Field crop: tomato
Growth stage: 2
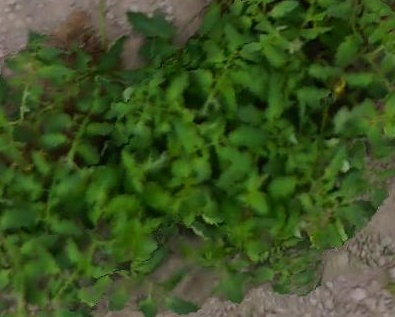
Species: tomato